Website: bh-photo
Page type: store-pickup
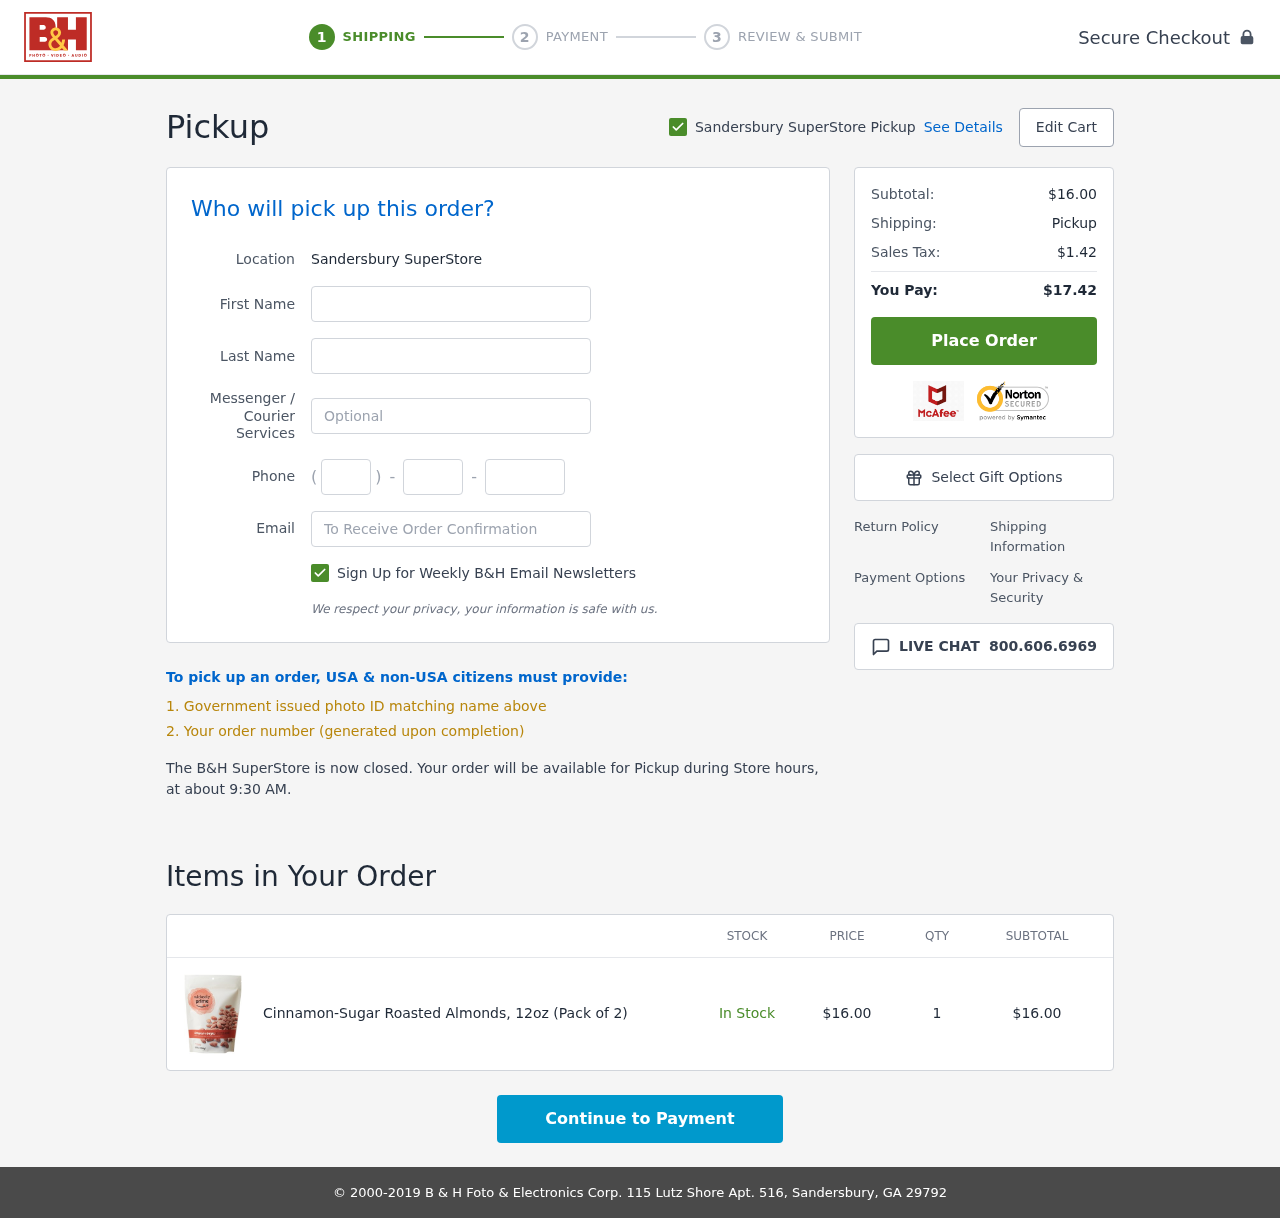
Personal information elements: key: PII_EMAIL
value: zachary.hernandez@hotmail.com
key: PII_FIRSTNAME
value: Zachary
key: PII_LASTNAME
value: Hernandez
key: PII_LOCATION1_CITY
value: Sandersbury SuperStore Pickup
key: PII_LOCATION1_CITY
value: Sandersbury SuperStore
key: PII_PHONE_AREA
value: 218
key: PII_PHONE_PREFIX
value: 846
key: PII_PHONE_SUFFIX
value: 1712
Product elements: key: PRODUCT1_NAME
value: Cinnamon-Sugar Roasted Almonds, 12oz (Pack of 2)
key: PRODUCT1_PRICE
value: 16
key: PRODUCT1_QUANTITY
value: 1
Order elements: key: ORDER_SUBTOTAL
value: $16.00
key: ORDER_TAX
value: $1.42
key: ORDER_TOTAL
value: $17.42